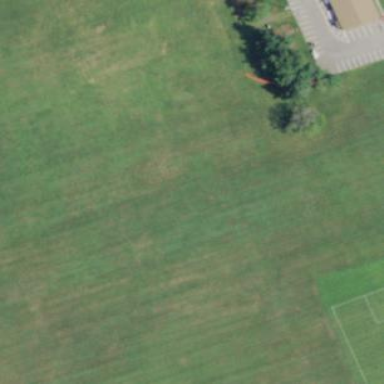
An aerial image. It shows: Soccer pitch designated for leisure and sports activities.